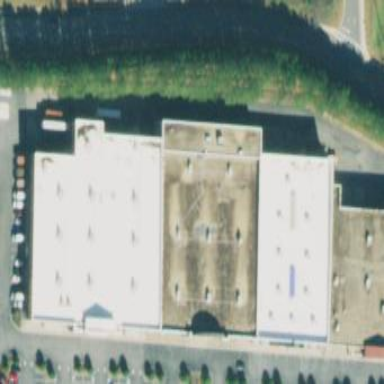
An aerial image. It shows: Building.